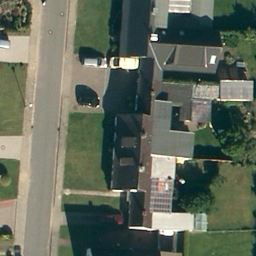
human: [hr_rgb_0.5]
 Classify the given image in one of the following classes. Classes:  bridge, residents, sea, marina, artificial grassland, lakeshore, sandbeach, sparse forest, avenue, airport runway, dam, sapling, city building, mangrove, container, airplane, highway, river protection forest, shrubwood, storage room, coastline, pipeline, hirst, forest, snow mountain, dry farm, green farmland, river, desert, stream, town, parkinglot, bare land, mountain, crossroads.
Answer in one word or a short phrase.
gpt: residents